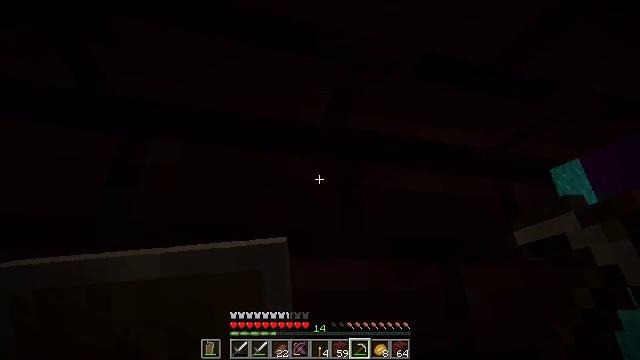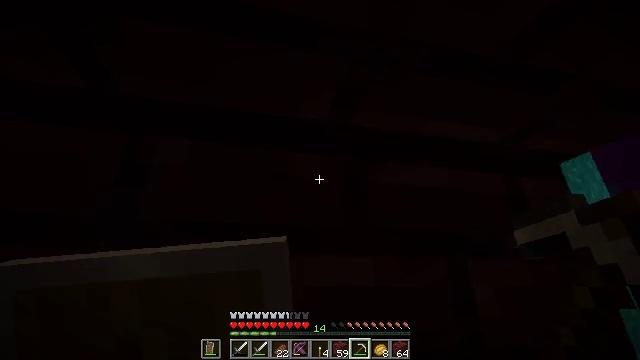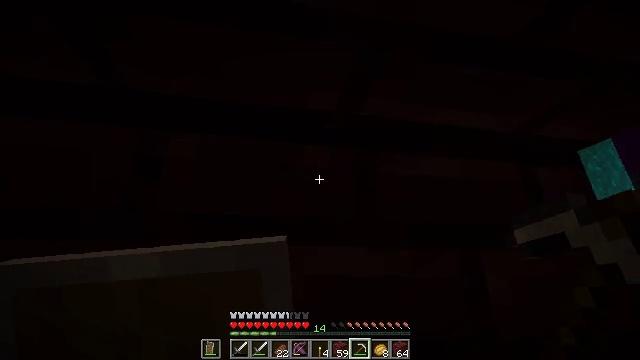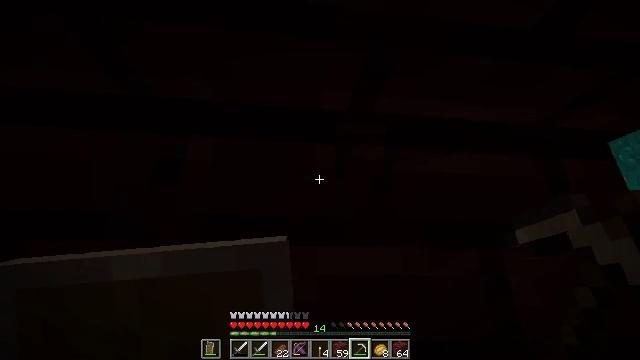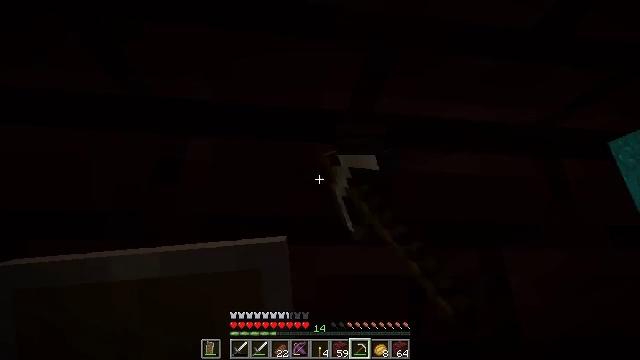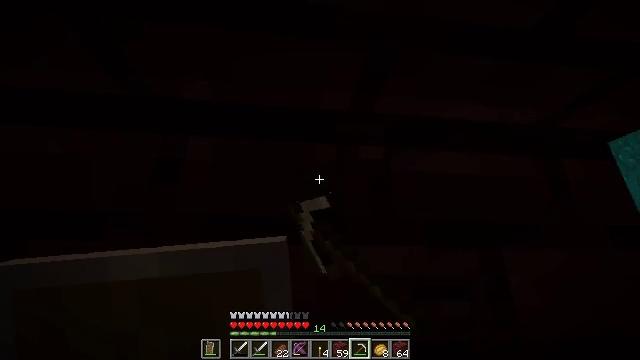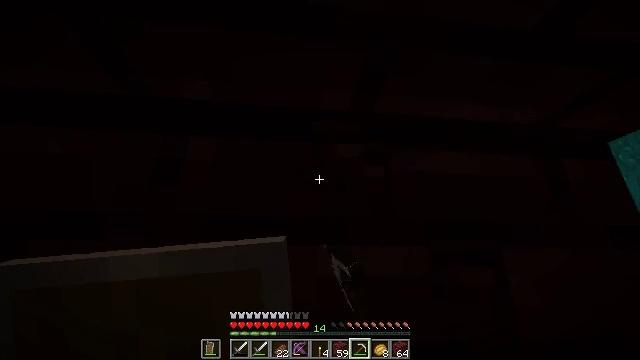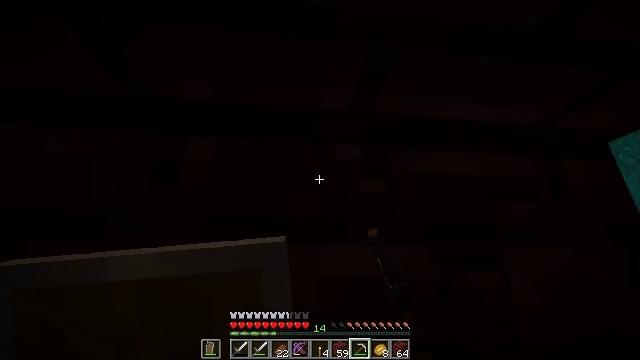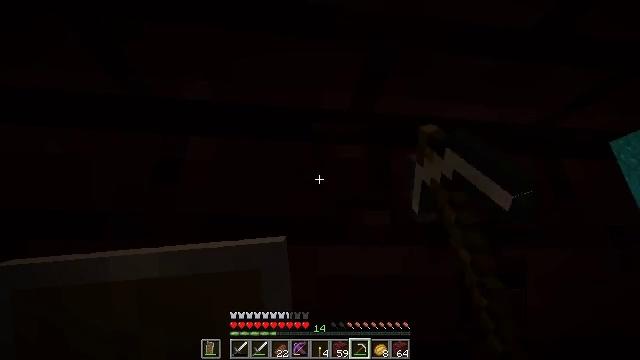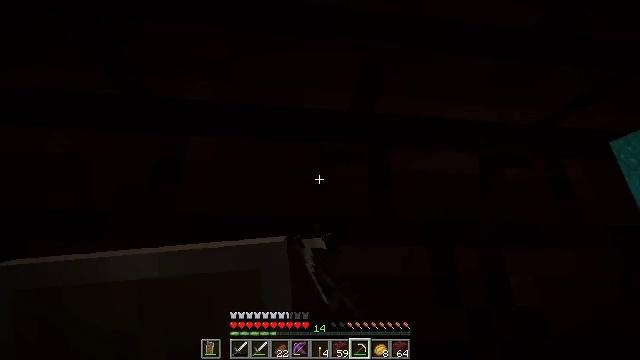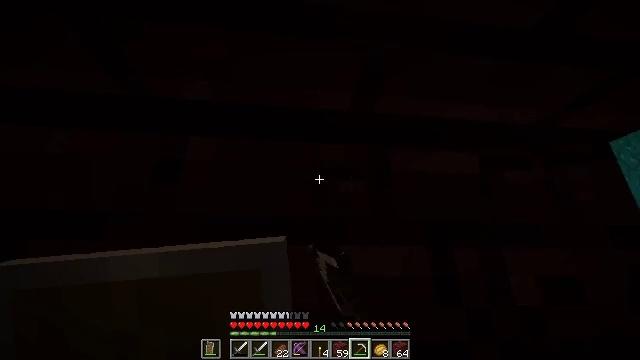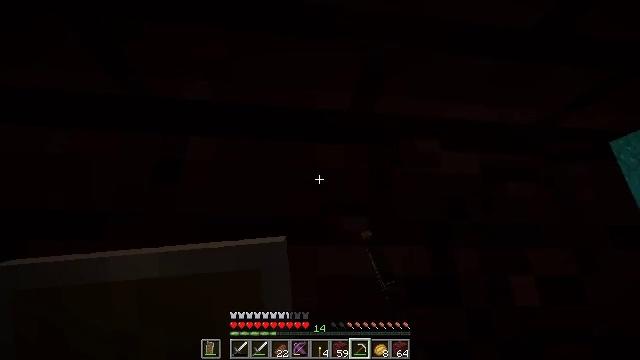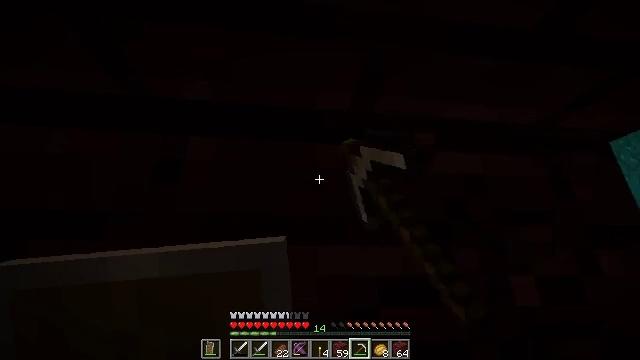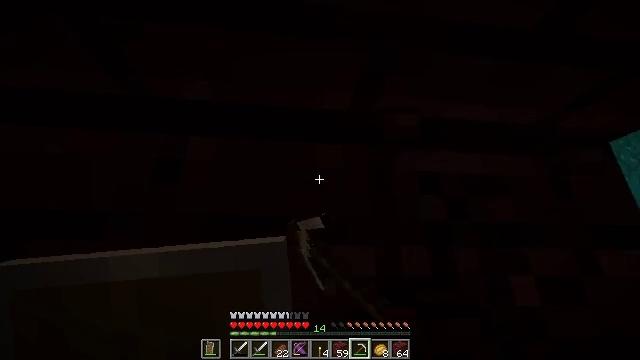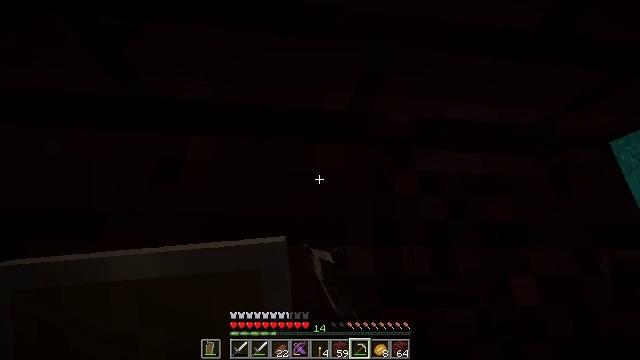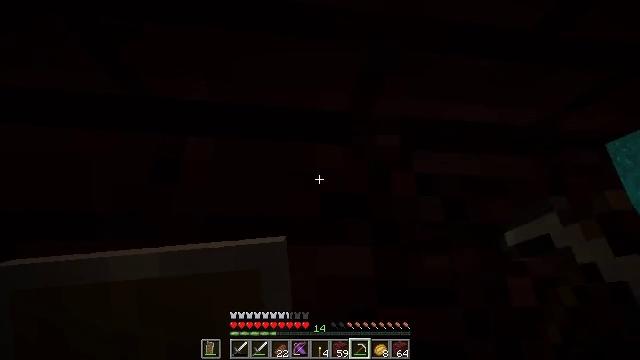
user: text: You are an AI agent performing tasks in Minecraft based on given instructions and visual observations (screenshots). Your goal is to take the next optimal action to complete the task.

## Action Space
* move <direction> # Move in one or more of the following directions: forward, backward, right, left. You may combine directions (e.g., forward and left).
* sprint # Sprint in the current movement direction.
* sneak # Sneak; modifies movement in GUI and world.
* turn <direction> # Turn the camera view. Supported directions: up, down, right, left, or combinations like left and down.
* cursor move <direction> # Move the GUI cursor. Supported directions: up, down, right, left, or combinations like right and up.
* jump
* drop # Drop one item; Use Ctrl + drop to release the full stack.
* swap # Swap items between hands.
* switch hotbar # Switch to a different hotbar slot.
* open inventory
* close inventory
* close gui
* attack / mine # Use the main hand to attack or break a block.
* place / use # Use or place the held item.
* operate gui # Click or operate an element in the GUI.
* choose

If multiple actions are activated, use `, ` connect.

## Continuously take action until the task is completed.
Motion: motion action
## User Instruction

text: Collect nether bricks for building.
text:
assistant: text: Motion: turn left
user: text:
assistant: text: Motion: turn left and down
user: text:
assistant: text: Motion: turn left, attack / mine
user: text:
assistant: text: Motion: attack / mine
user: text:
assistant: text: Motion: attack / mine
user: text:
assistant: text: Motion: attack / mine
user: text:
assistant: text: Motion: attack / mine
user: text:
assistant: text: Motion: attack / mine
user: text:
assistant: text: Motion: attack / mine
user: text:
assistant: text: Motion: attack / mine
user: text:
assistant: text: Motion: attack / mine
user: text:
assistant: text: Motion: attack / mine
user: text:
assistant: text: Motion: attack / mine
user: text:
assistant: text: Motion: attack / mine
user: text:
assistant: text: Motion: attack / mine
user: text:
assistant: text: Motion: attack / mine
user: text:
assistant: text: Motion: turn up, attack / mine
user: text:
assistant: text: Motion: turn up, attack / mine
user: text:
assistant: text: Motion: turn right and up, attack / mine
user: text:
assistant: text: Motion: turn right and up, attack / mine
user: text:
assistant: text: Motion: turn up, attack / mine
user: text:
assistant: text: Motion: turn right and up, attack / mine
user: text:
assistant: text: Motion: turn up, attack / mine
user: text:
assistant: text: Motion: turn right and up, attack / mine
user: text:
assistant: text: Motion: turn up, attack / mine
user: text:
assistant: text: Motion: turn up, attack / mine
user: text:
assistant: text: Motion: turn up, attack / mine
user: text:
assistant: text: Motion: attack / mine
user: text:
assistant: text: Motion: attack / mine
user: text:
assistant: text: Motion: attack / mine